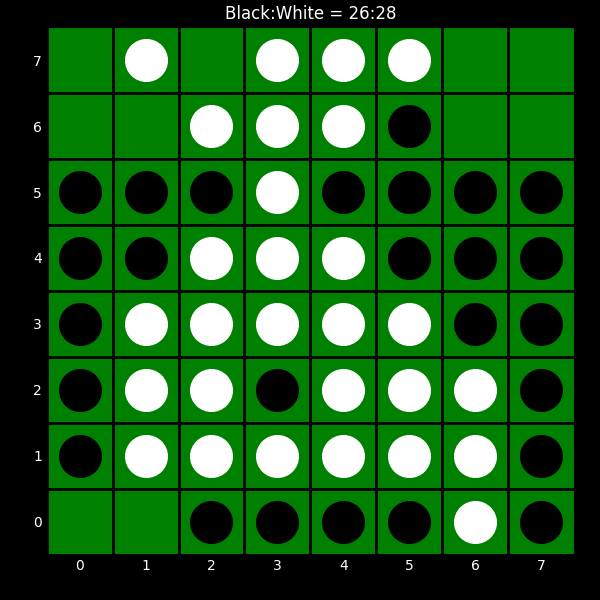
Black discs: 26
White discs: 28